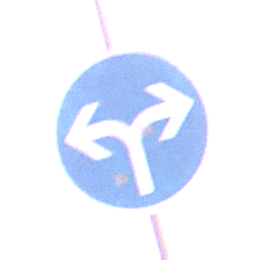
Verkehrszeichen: VorgeschriebeneFahrtrichtungRechtsOderLinks
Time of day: SunriseSunset
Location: Outdoor (Urban)
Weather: PartlyCloudy
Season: NotSpecified
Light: Natural